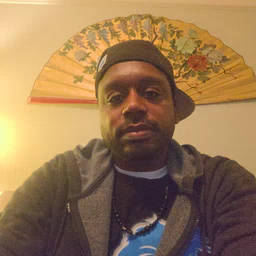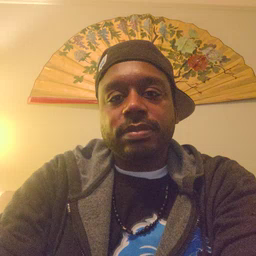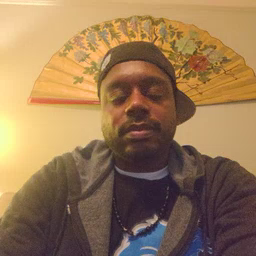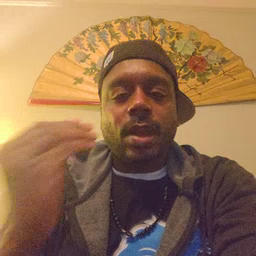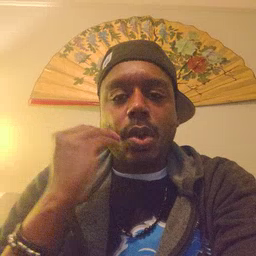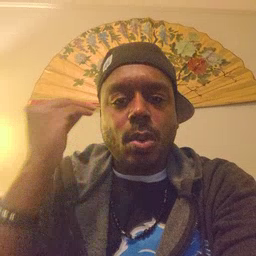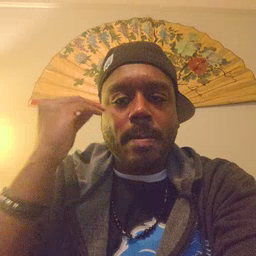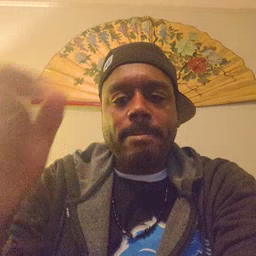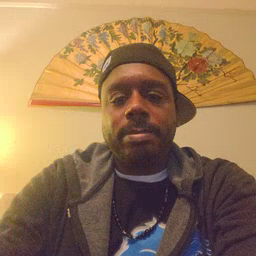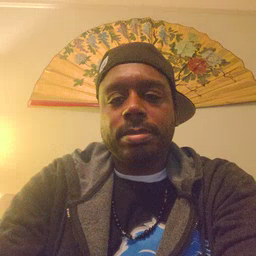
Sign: home